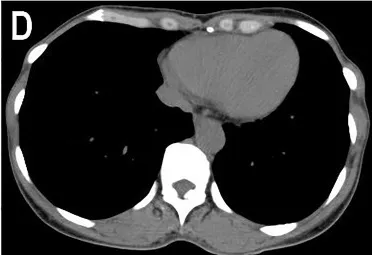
Computed tomography. (C, D) CT after the surgery showed that the huge masses in the pelvis and the bilateral pleural effusion had disappeared.
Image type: radiology (ct)